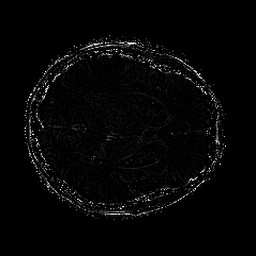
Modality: SWI
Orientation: axial
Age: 58
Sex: female
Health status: ill
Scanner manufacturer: philips
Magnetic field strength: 3 T
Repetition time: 0.031 s